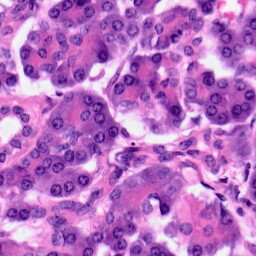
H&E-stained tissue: Pancreatic